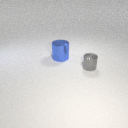
large blue metal cylinder behind small gray metal cylinder